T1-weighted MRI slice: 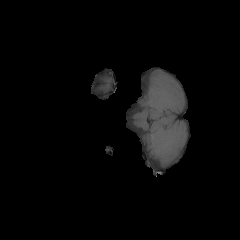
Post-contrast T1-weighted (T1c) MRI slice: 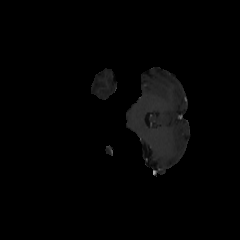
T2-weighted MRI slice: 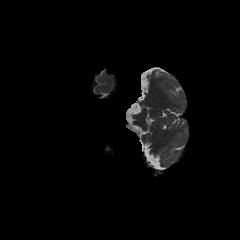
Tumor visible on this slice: no